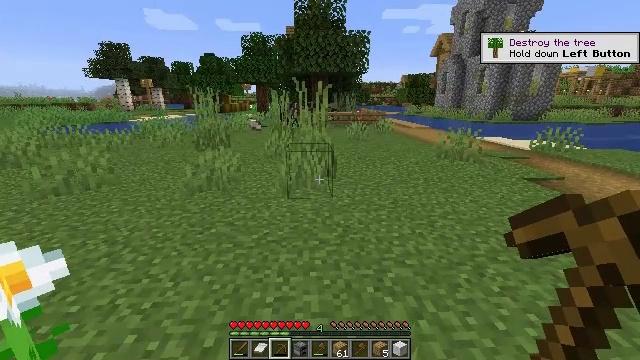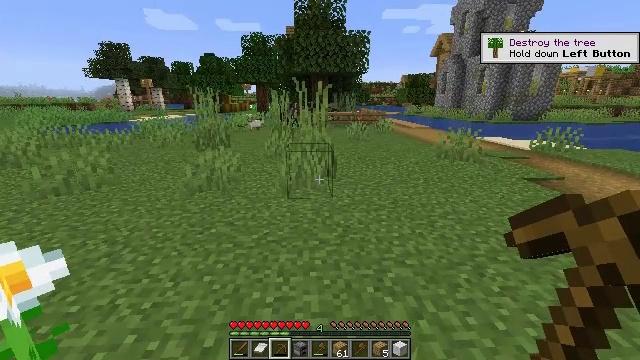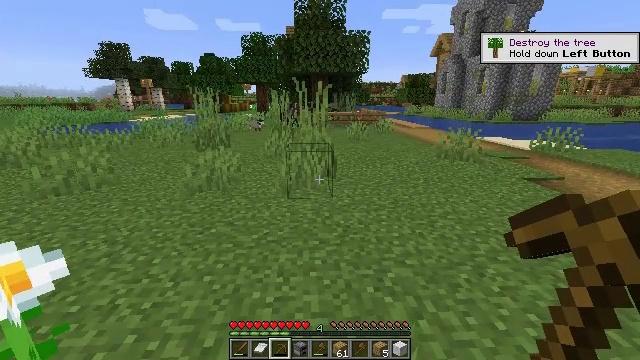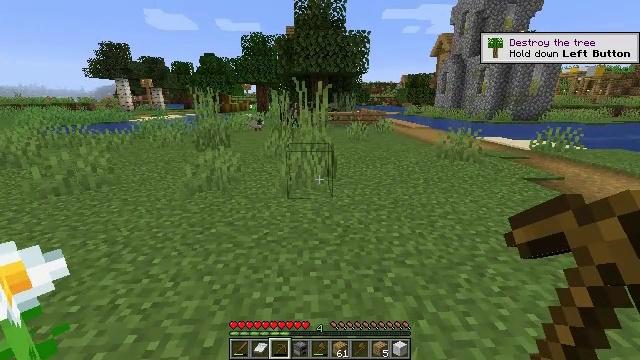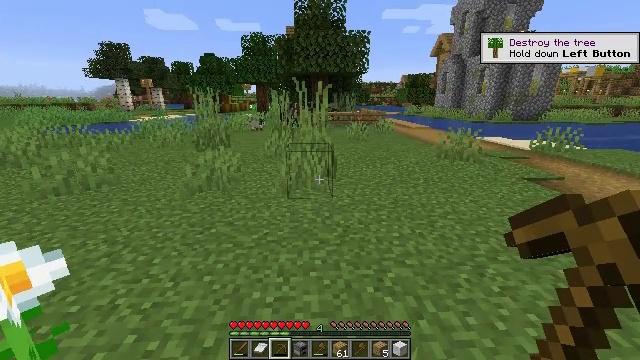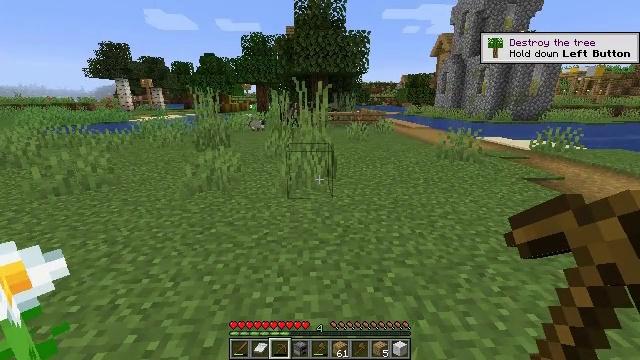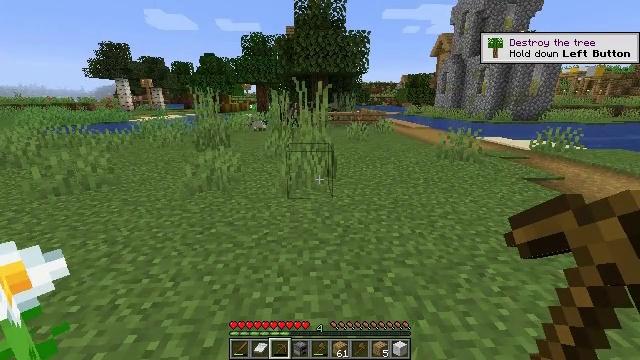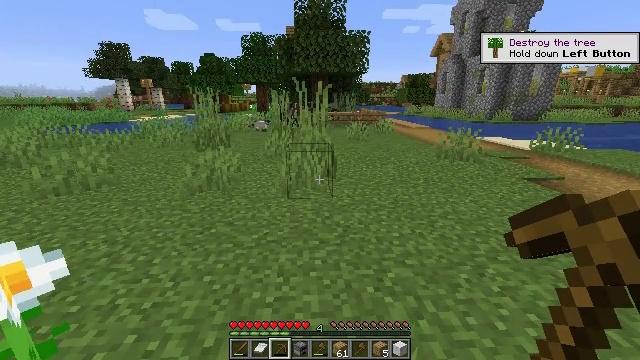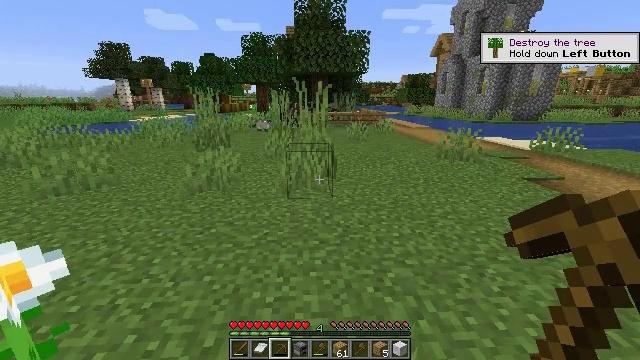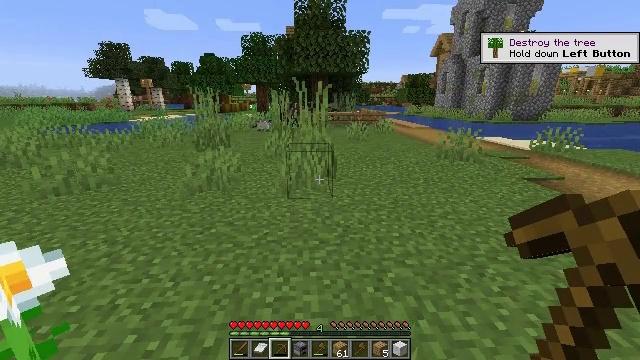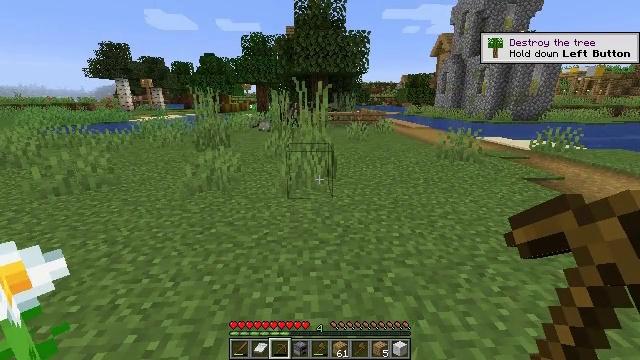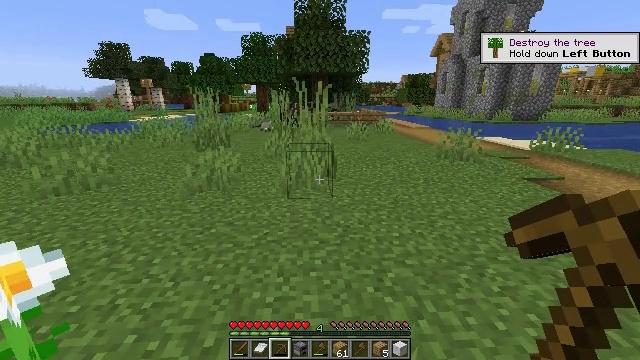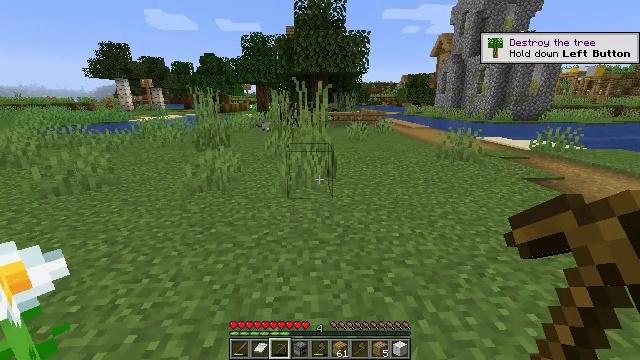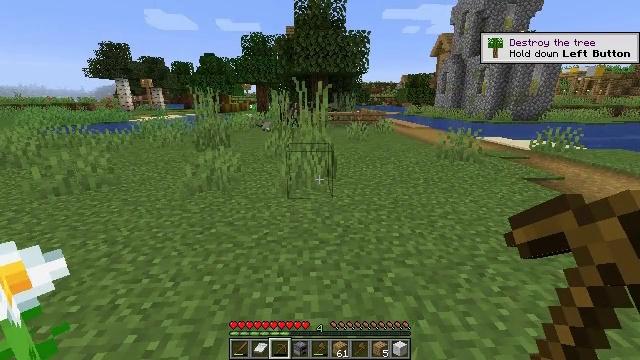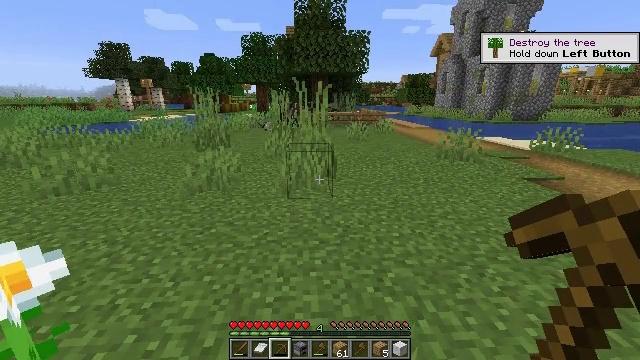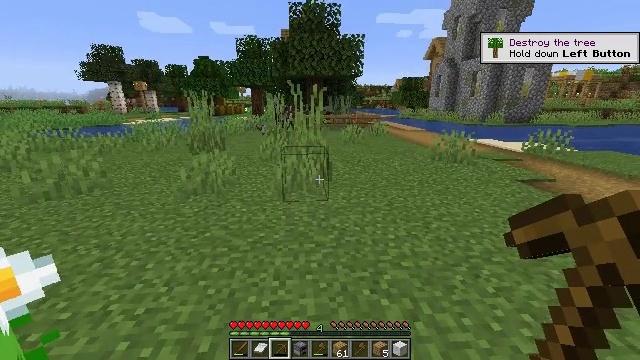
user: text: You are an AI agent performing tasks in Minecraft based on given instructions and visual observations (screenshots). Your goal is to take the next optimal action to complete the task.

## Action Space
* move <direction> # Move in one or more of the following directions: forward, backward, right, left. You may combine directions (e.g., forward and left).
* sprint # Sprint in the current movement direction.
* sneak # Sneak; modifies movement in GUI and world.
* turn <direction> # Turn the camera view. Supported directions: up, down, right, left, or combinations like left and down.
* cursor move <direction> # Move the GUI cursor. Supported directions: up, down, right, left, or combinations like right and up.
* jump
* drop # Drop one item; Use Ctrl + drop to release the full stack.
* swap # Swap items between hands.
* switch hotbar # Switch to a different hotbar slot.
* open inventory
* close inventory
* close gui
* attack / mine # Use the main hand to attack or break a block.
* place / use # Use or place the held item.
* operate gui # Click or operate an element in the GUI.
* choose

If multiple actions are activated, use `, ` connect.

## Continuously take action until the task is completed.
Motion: motion action
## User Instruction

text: Break the oxeye daisy to gather it.
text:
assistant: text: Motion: no_op
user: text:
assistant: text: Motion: no_op
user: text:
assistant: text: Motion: no_op
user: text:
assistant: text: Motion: no_op
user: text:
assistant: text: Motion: no_op
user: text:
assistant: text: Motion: no_op
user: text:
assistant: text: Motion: no_op
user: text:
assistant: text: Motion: no_op
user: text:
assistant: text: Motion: no_op
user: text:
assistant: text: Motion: no_op
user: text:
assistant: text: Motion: no_op
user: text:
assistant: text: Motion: no_op
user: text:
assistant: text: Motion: no_op
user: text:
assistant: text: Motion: no_op
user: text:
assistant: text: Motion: turn right
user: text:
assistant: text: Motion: turn right and up
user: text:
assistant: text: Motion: turn right and up
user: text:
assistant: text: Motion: turn right
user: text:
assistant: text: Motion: turn right
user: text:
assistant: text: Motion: turn right
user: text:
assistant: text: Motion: no_op
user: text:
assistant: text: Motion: no_op
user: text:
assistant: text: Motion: no_op
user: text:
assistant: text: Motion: no_op
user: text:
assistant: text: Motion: turn down
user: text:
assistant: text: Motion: no_op
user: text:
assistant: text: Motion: no_op
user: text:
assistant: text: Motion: turn down
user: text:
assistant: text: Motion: turn right and down
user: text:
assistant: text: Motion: turn right and down